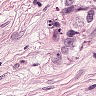
Metastatic tissue present: yes